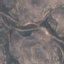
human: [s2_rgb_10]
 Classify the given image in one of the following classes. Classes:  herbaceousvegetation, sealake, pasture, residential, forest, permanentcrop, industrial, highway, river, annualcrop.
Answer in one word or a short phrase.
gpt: HerbaceousVegetation